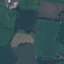
Land use / land cover: Pasture